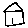
Label: house